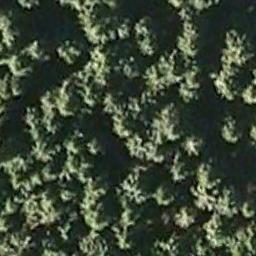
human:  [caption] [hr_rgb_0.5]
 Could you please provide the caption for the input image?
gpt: The forest is full of green trees .

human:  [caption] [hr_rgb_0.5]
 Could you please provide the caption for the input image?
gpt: The forest has a lot of randomly arranged green trees .

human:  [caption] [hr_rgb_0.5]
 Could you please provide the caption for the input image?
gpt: Many green trees are in a forest and the leaves cast a black shadow .

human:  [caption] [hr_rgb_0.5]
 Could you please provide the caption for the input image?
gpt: This is a dense forest .

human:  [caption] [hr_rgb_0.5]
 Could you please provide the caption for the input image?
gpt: A forest with many green trees .